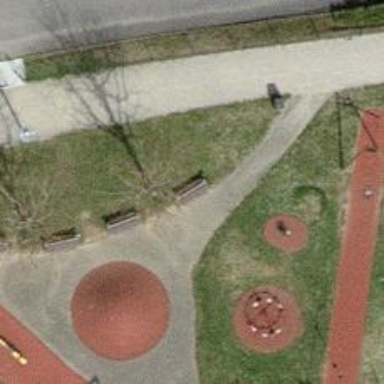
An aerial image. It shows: Bench for seating.